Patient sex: M
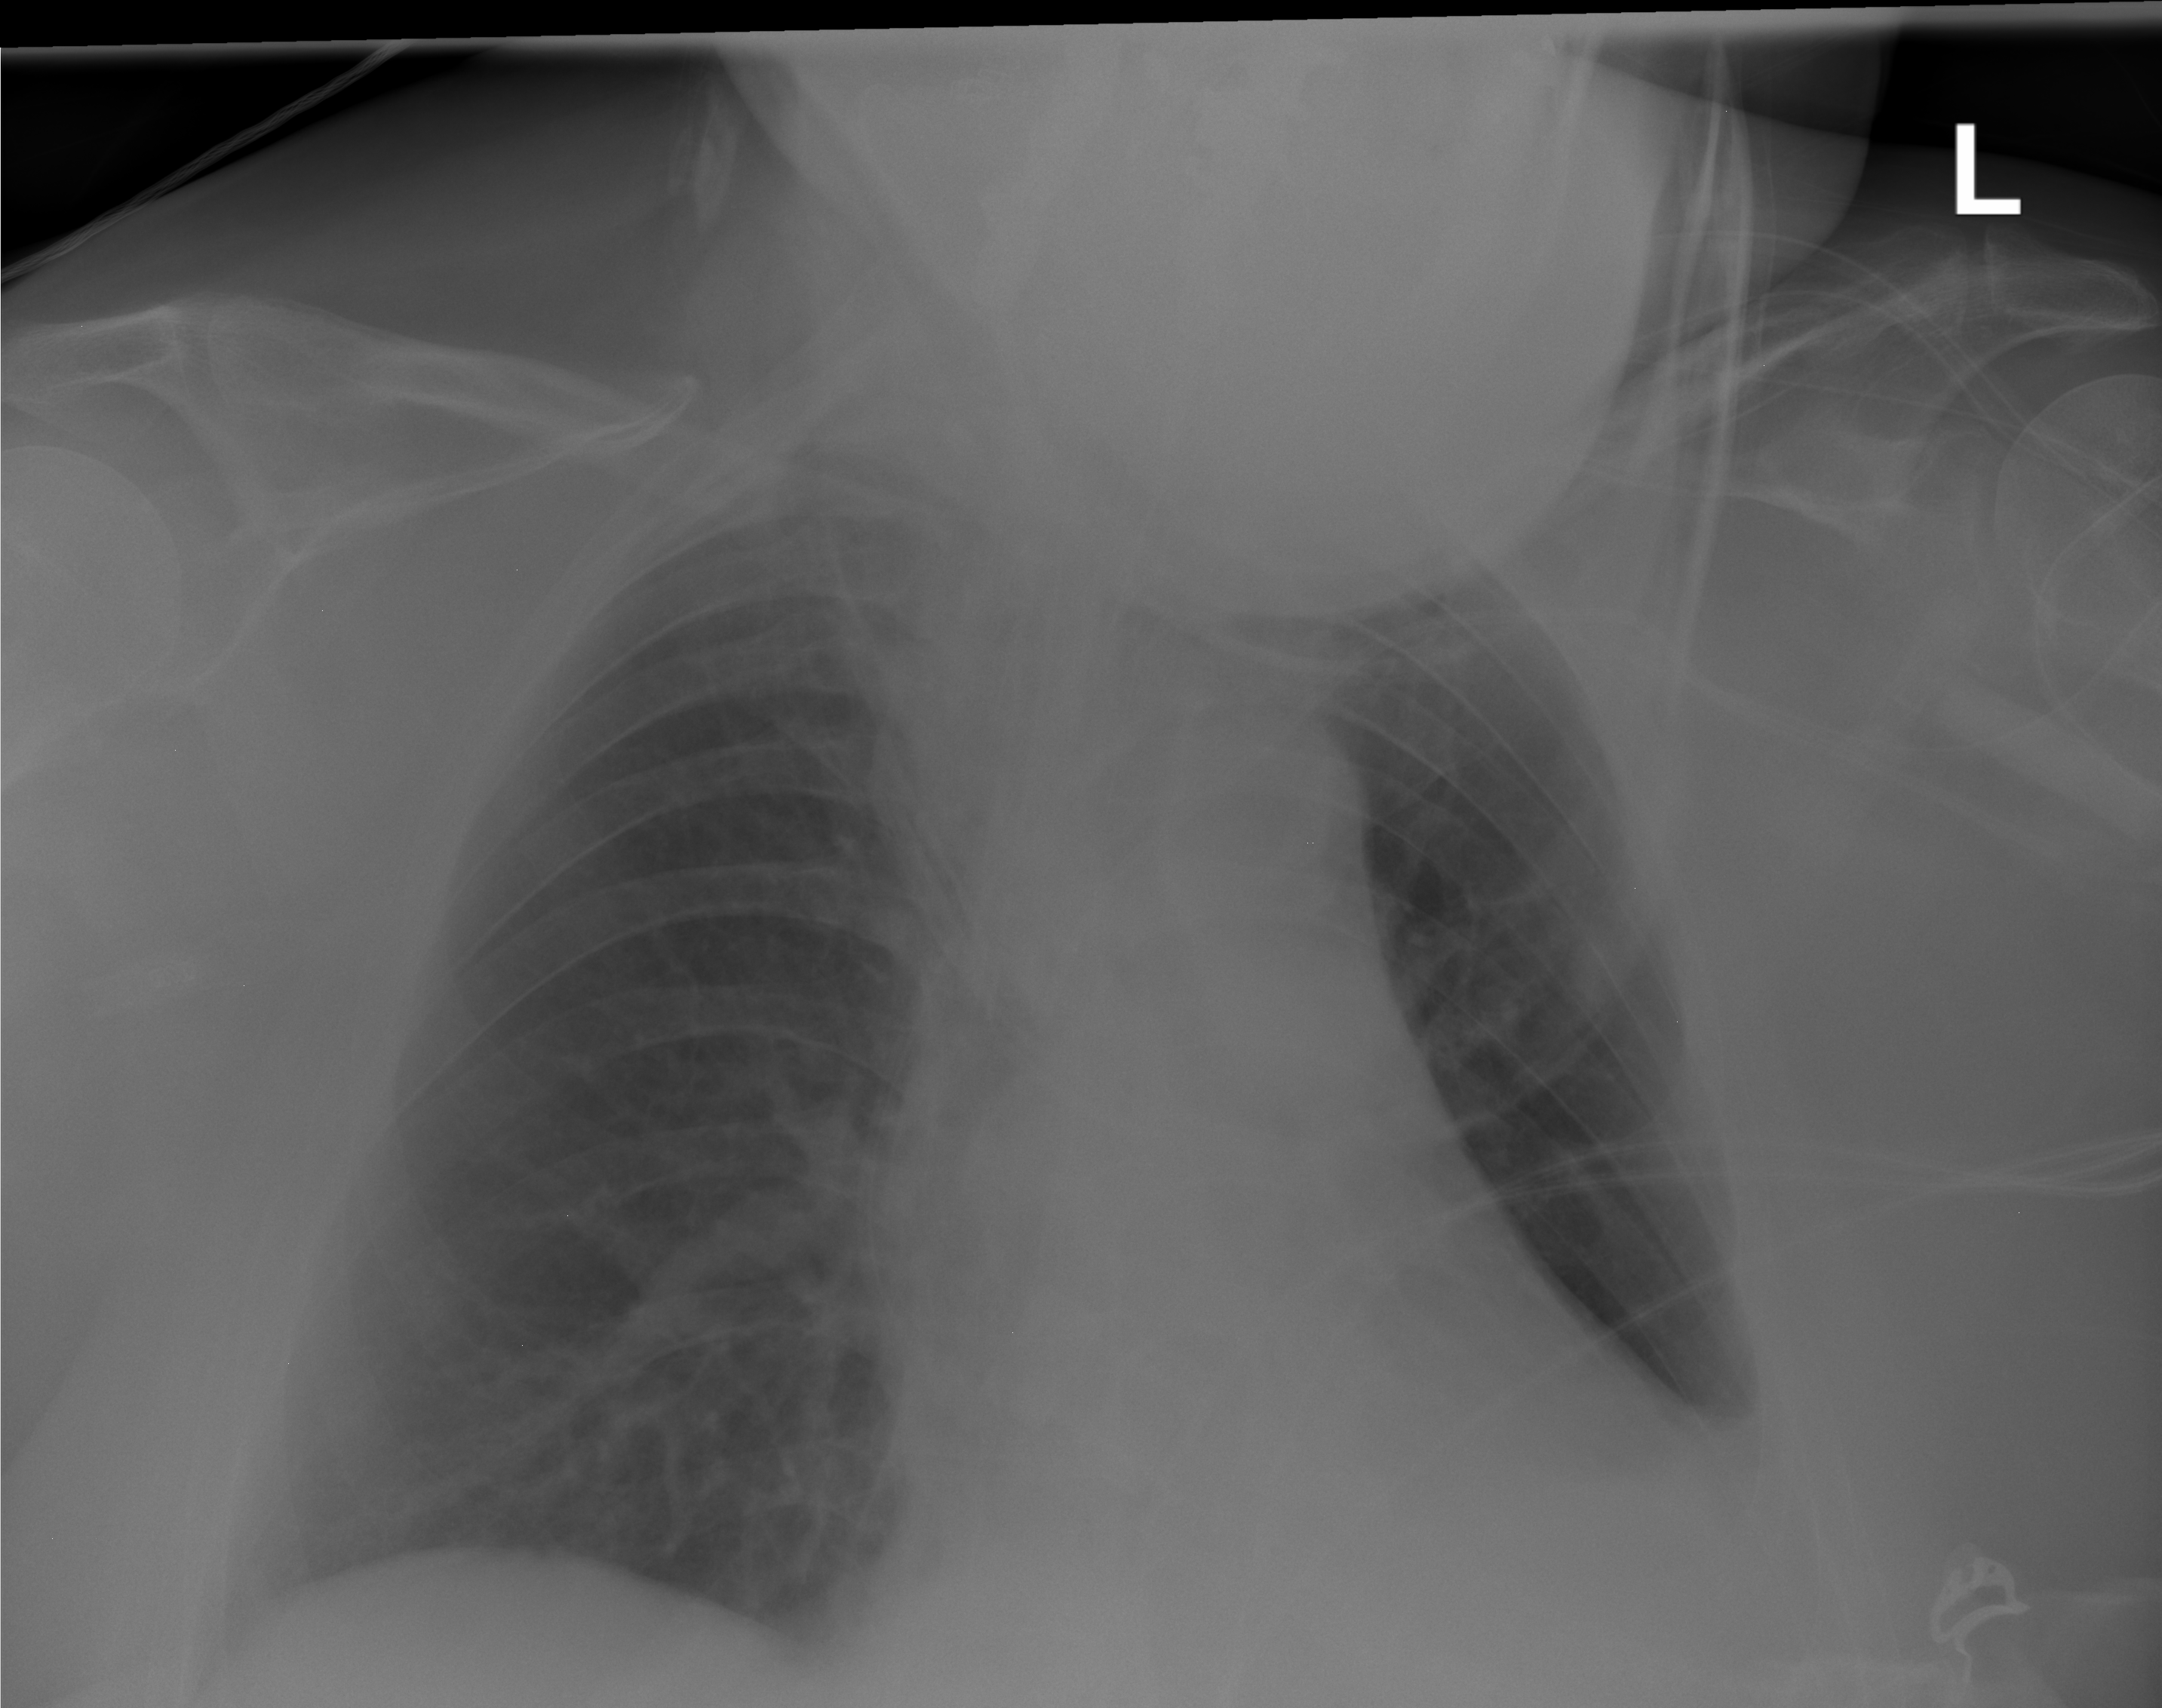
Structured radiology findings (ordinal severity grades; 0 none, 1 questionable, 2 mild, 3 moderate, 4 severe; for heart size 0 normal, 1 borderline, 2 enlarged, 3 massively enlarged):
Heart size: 2
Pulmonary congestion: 0
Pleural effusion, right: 0
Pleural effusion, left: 2
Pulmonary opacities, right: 0
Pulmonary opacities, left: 0
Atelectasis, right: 2
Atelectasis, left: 2